Question: i want to add the component of selecting wifi network like in app store application .
have you any idea how to integrate it?

private methods are welcome!
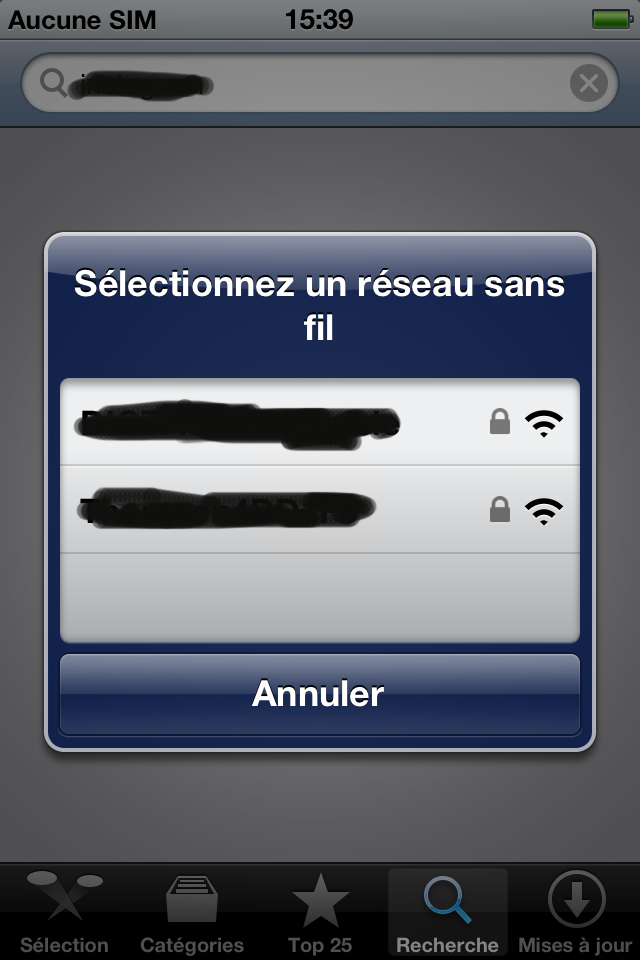
Answer: You can't directly control the popup - it's a system function. However, if you set "Application uses Wi-Fi" to YES in your app's .plist, it will pop up when the user is not connected to the internet.